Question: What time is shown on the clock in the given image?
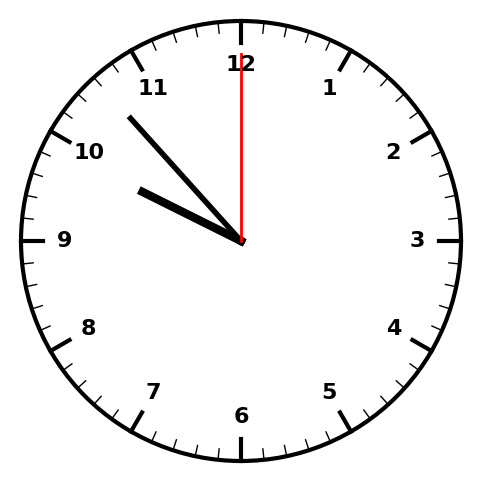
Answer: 09:53:00